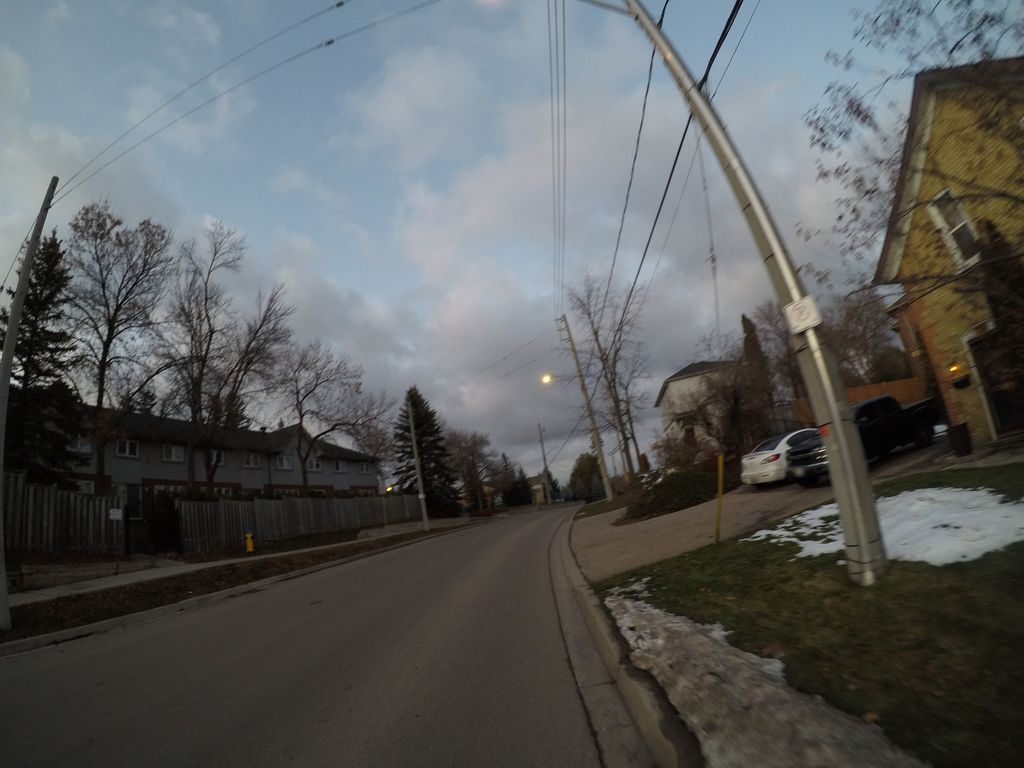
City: kitchener-waterloo